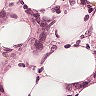
Metastatic tissue present: yes